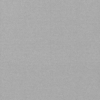
Label: dusty